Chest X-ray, PA view. Patient: 47 years old, sex M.
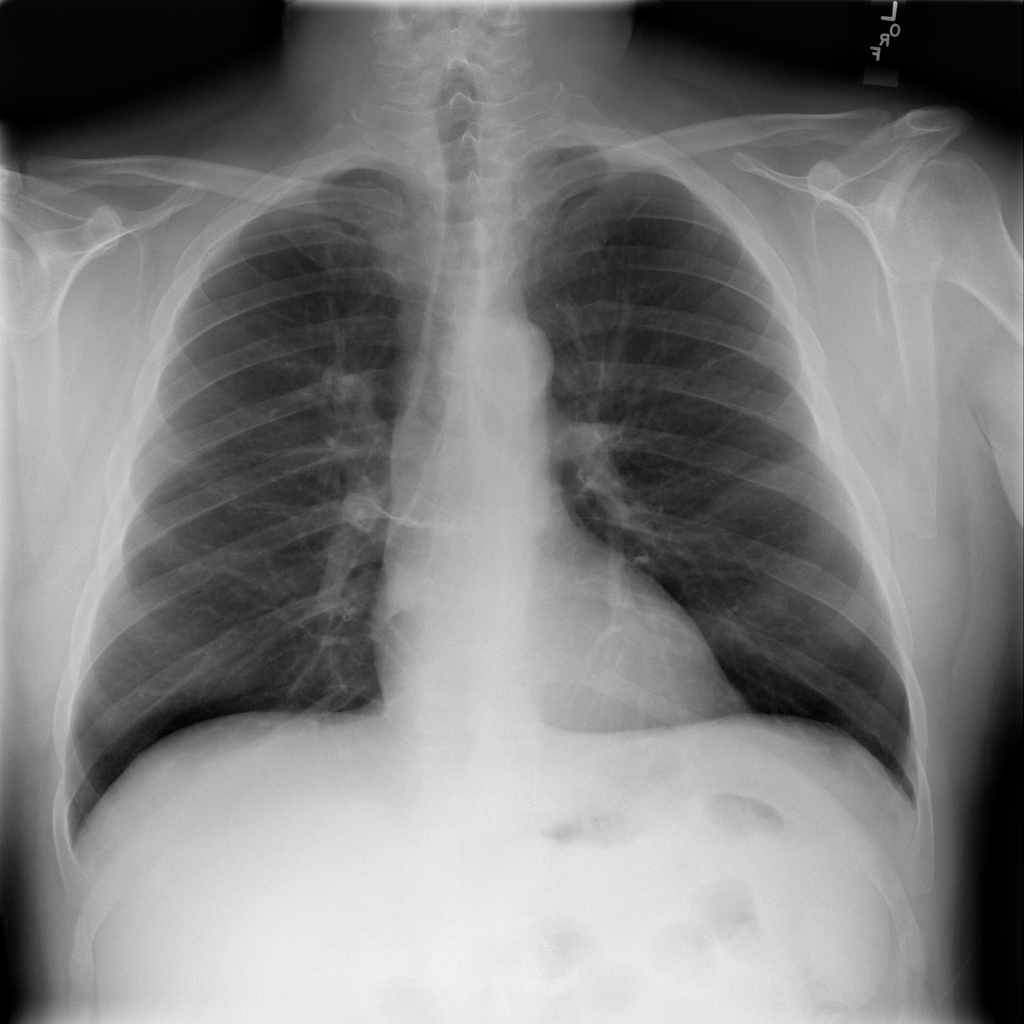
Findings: Atelectasis